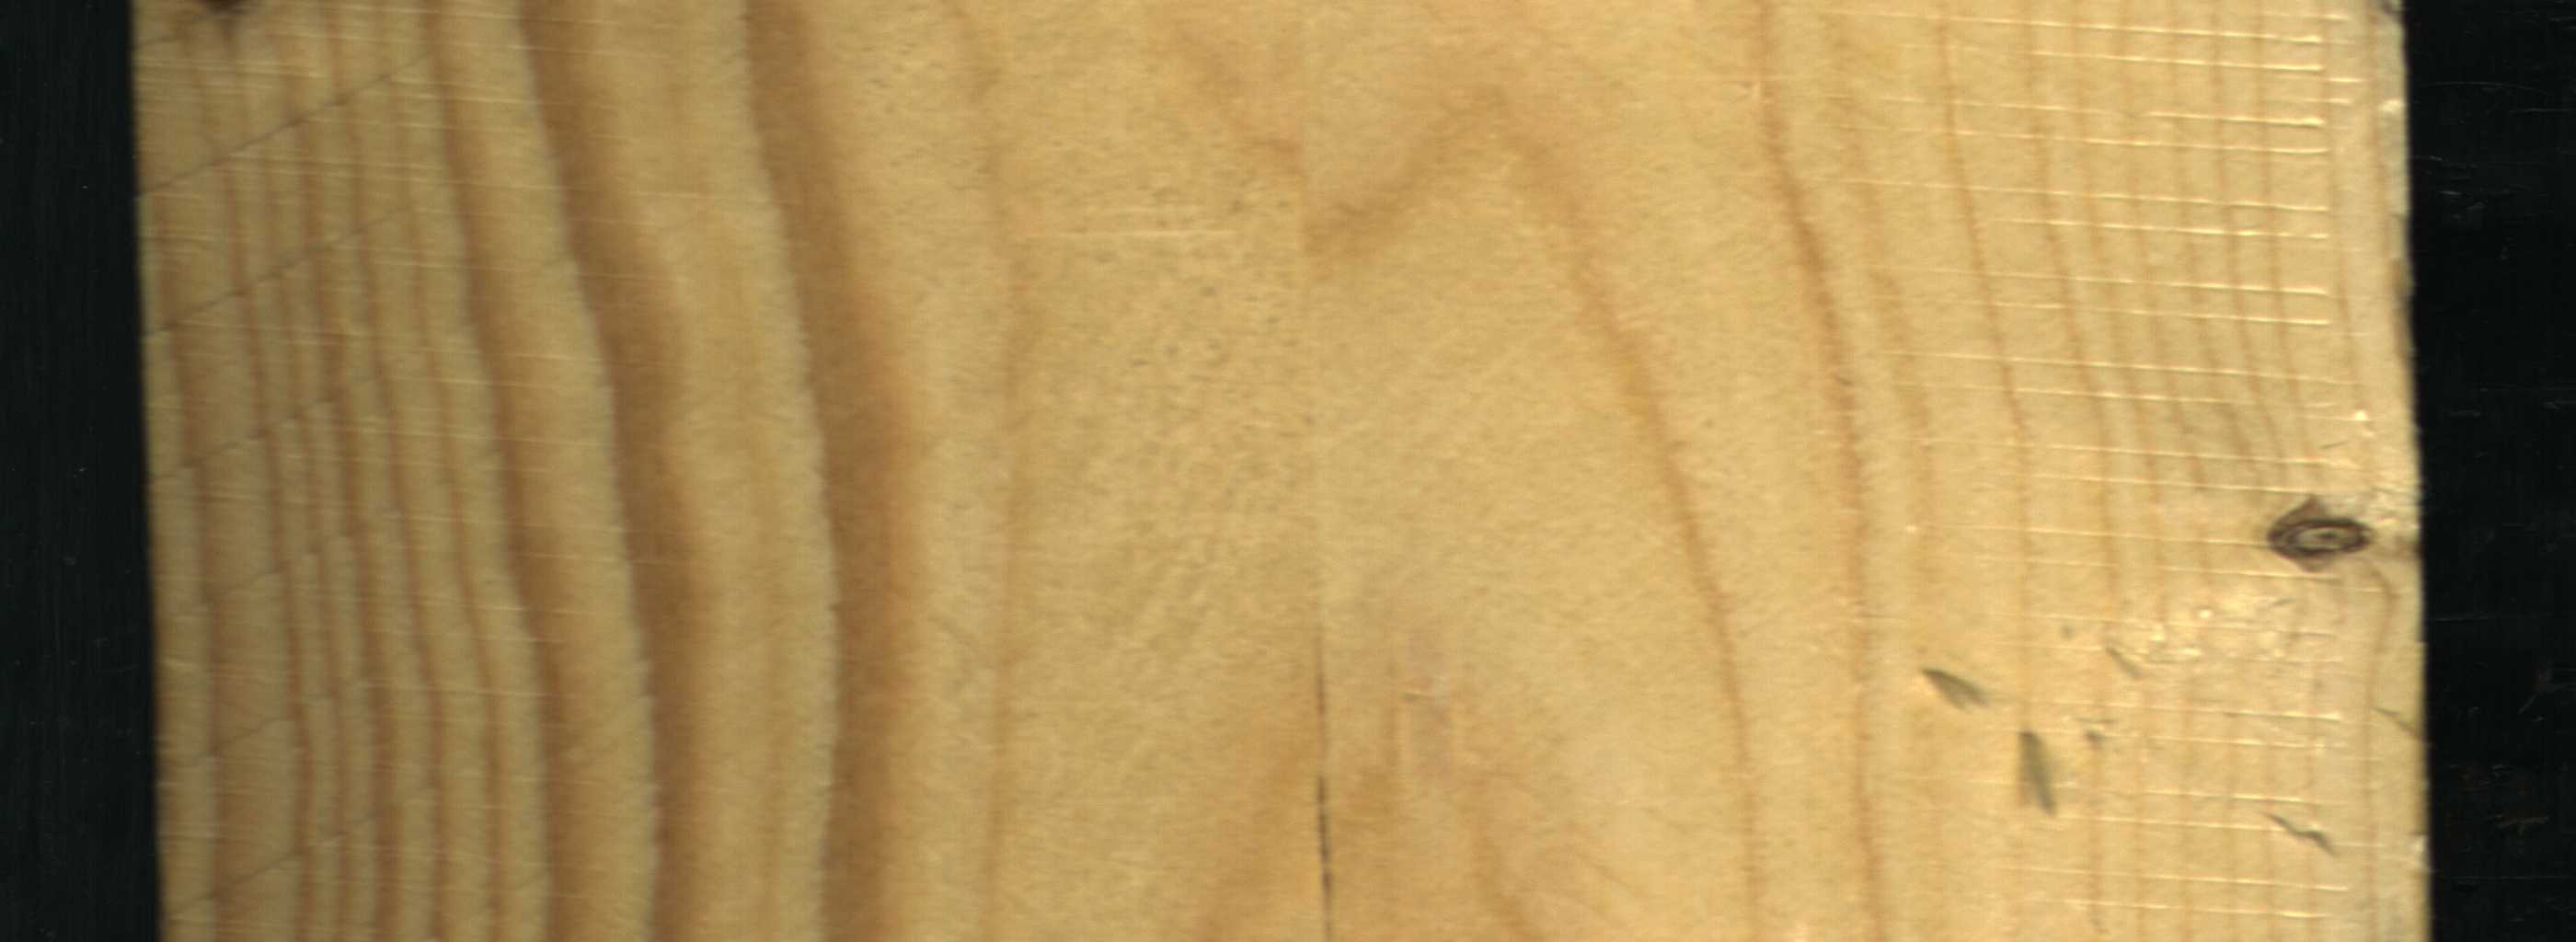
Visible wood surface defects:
Live_Knot
Live_Knot